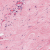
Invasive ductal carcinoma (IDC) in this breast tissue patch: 0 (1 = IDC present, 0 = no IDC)